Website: apple
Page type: billing-address
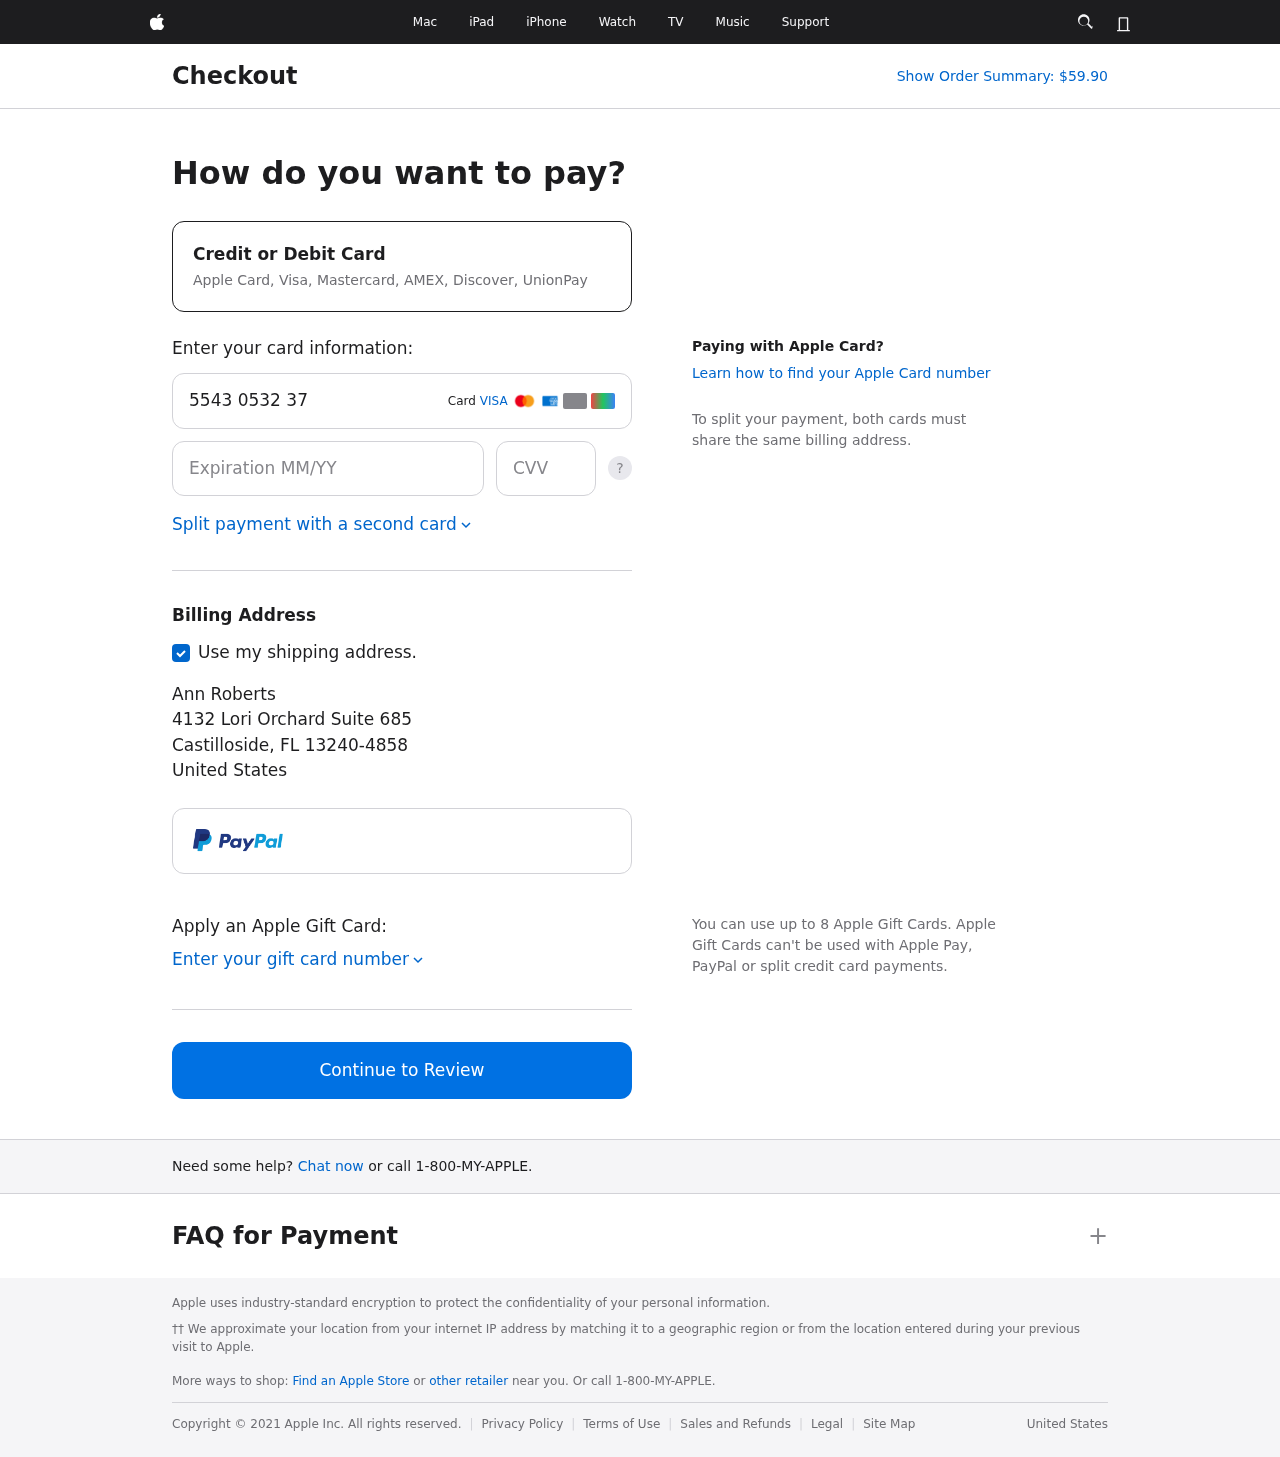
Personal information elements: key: PII_CARD_CVV
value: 936
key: PII_CARD_EXPIRY
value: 12/30
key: PII_CARD_NUMBER
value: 5543 0532 3701 9882
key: PII_CITY
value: Castilloside
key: PII_COUNTRY
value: United States
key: PII_FULLNAME
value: Ann Roberts
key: PII_POSTCODE_FULL
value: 13240-4858
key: PII_STATE_ABBR
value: FL
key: PII_STREET
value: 4132 Lori Orchard Suite 685
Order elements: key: ORDER_TOTAL
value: Show Order Summary: $59.90